Aerial crown-view tile of a tropical tree (Barro Colorado Island, Panama), acquired 20241216:
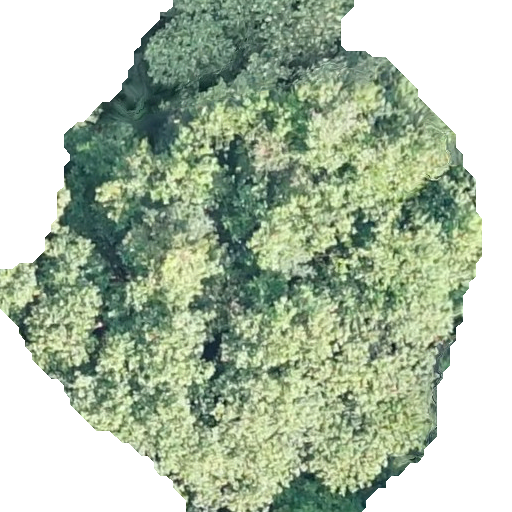
Species: Hieronyma alchorneoides
GBIF accepted scientific name: Hieronyma alchorneoides
Crown area: 275.23 m²